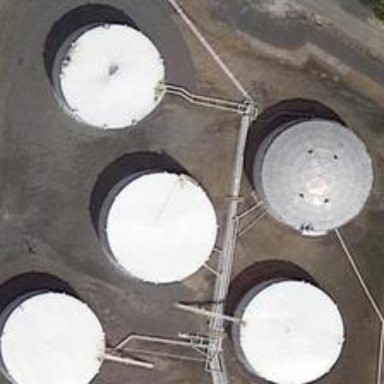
Five scatted circle buildings are connected by these pipelines .